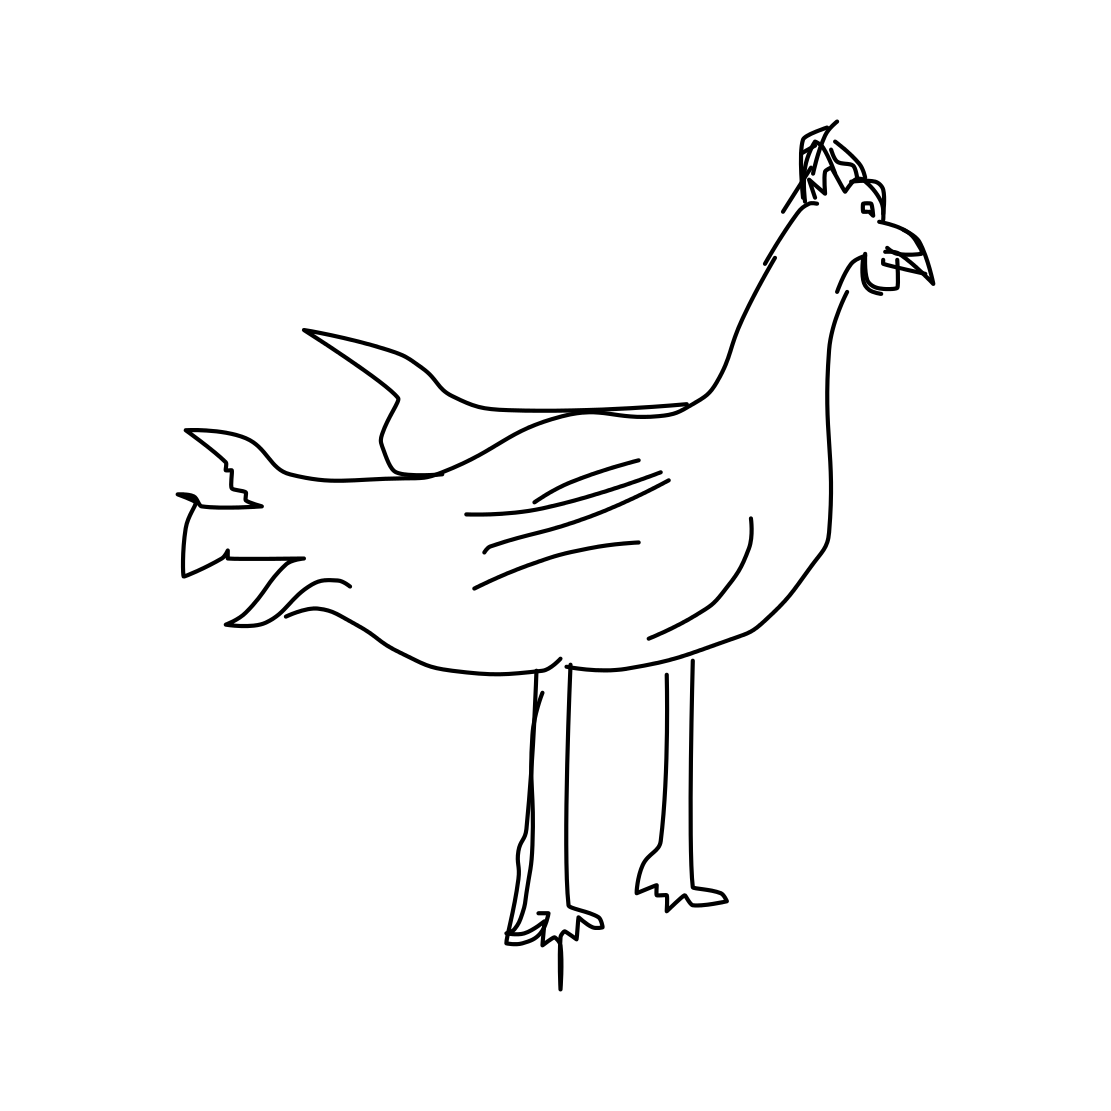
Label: rooster